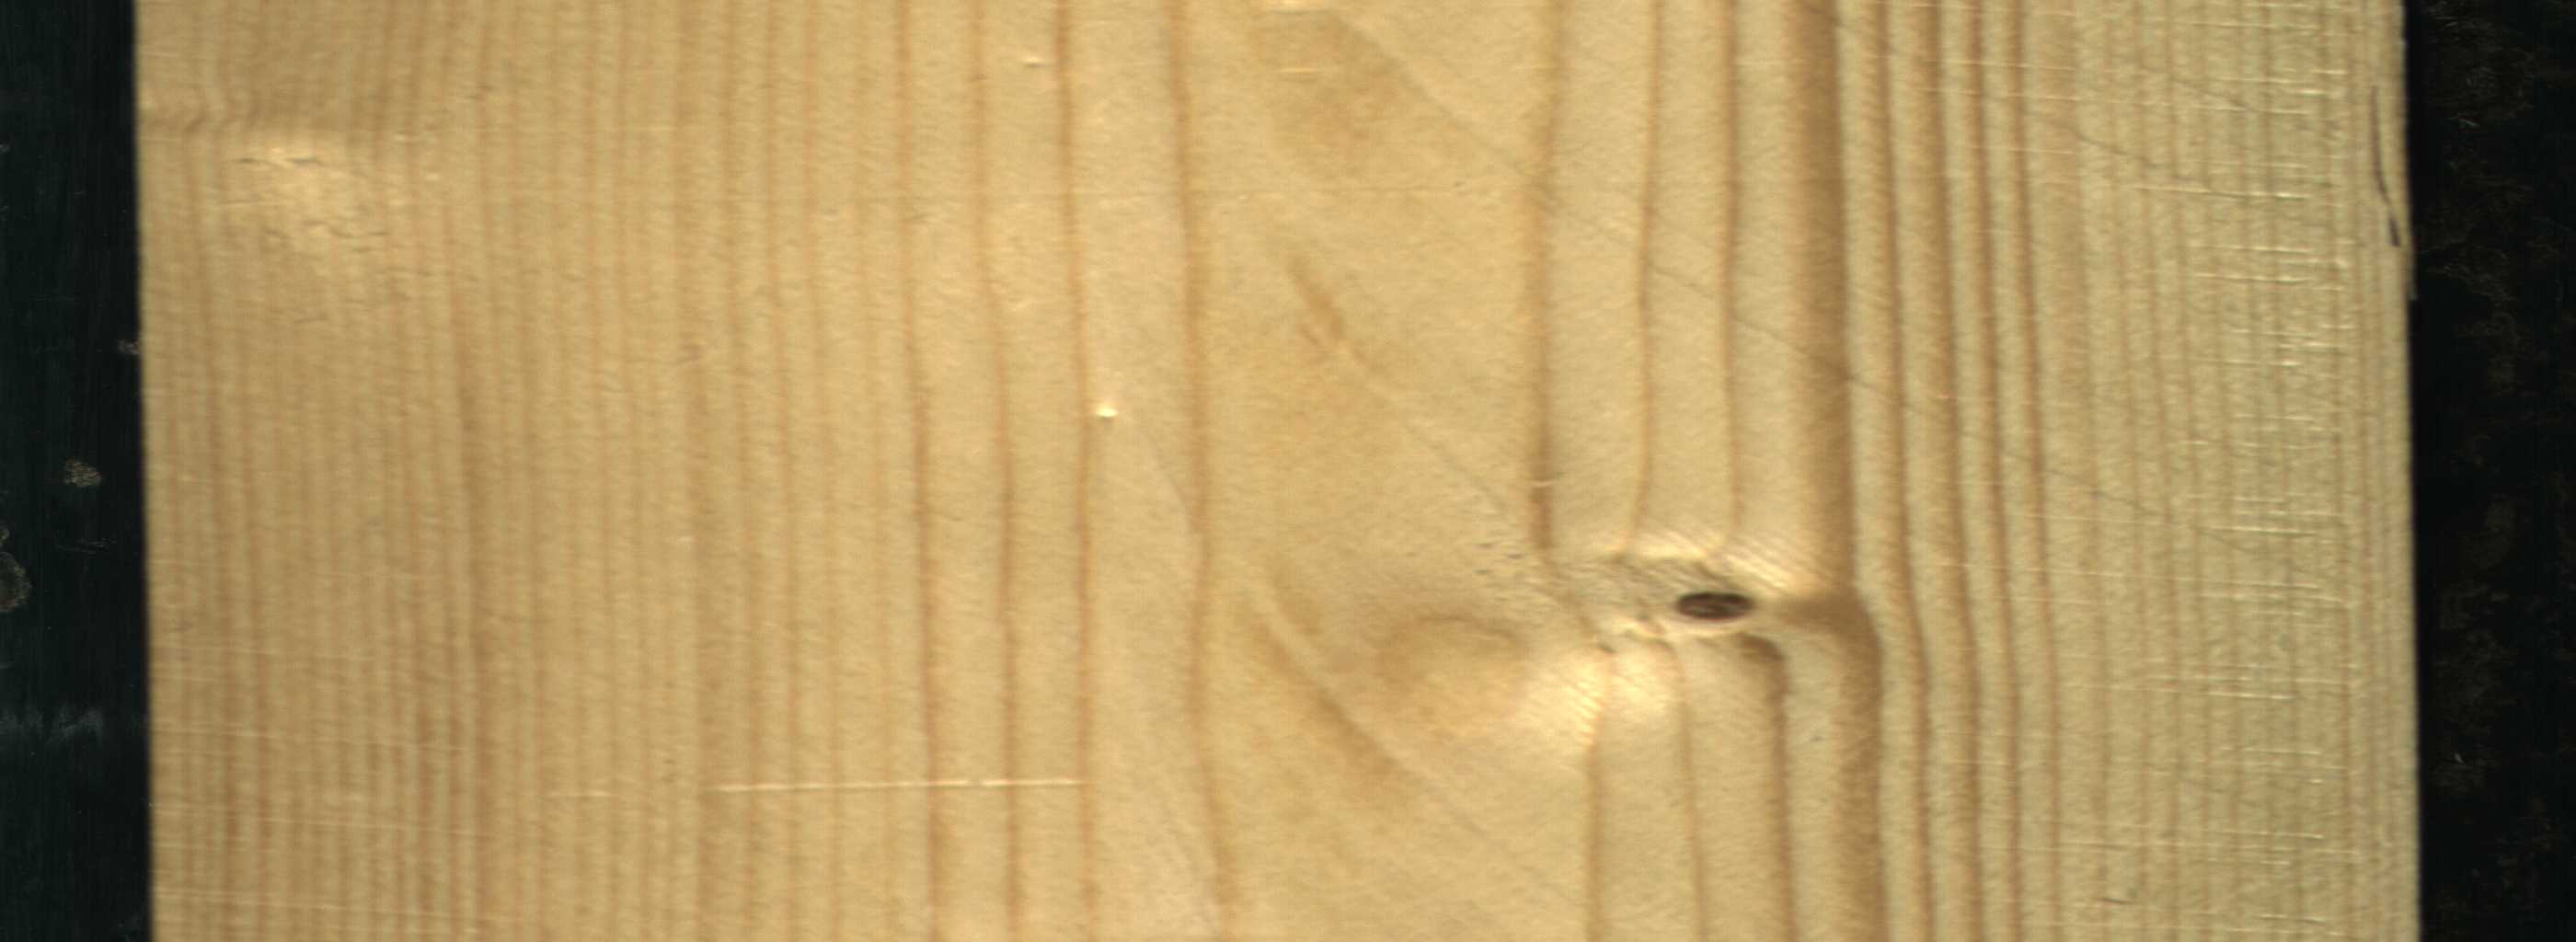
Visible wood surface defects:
Crack
Crack
Dead_Knot